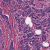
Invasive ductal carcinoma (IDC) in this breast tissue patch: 1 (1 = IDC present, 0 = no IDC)